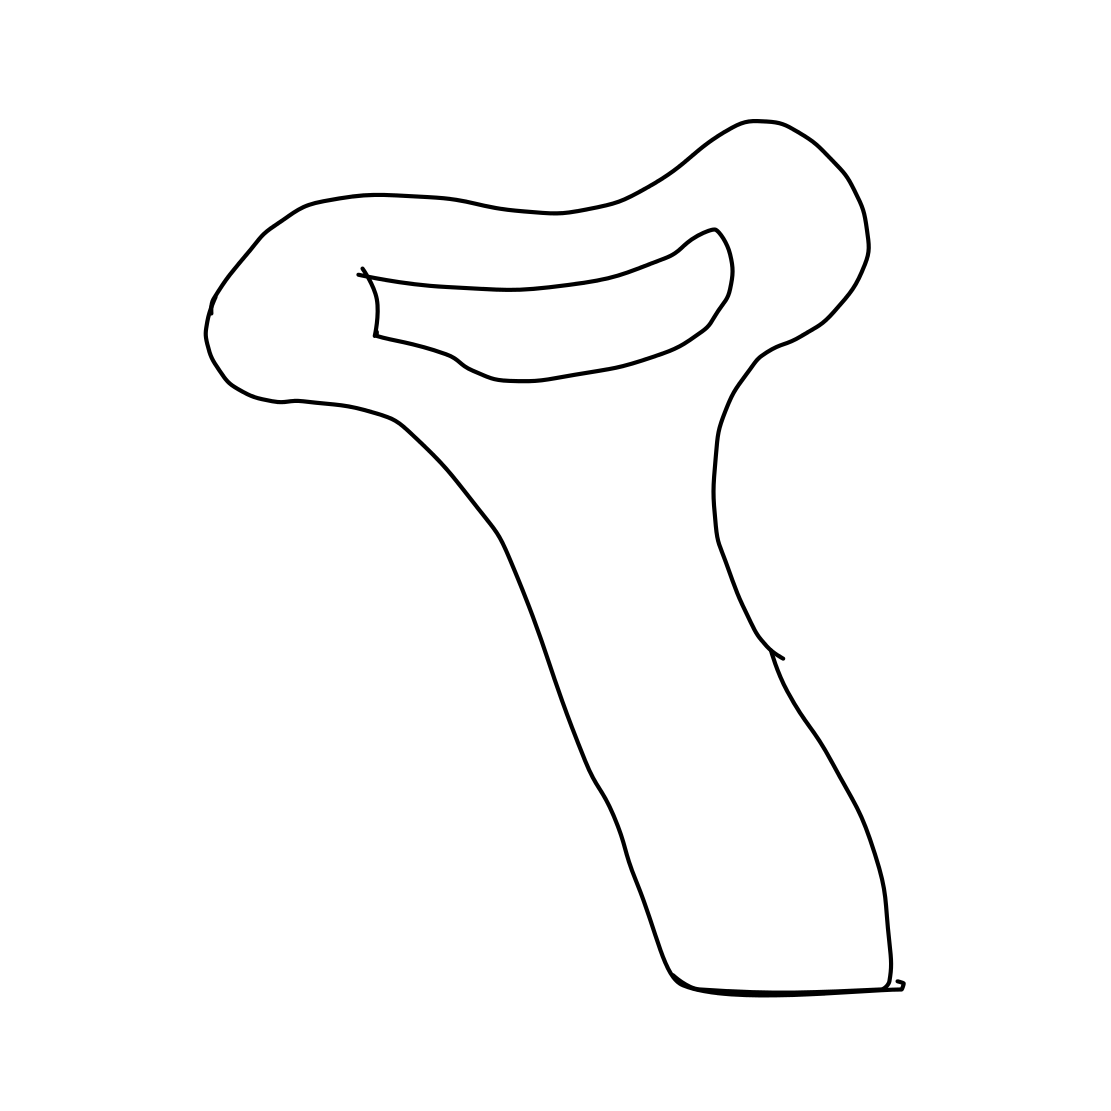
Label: bottle opener